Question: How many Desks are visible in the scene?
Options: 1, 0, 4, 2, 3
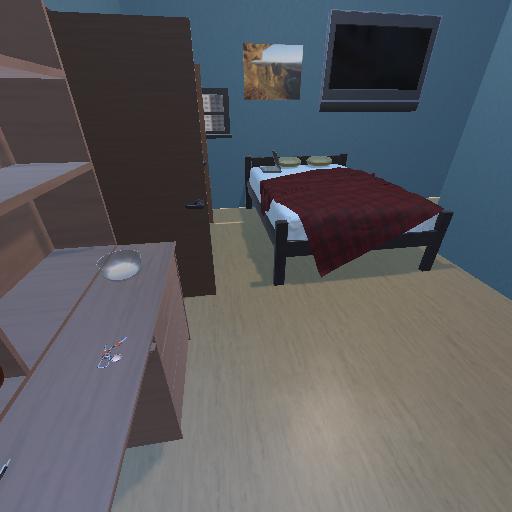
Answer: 1